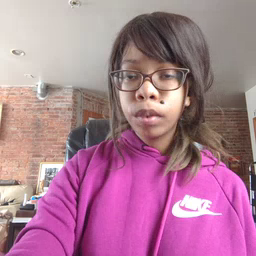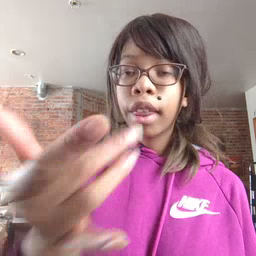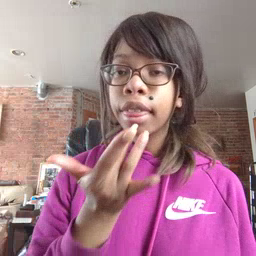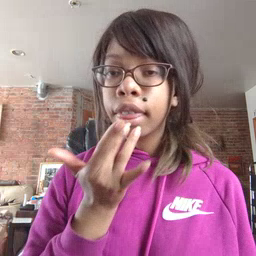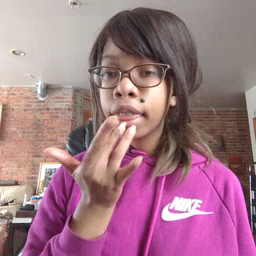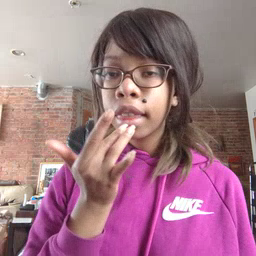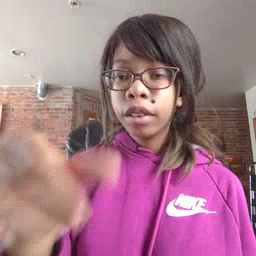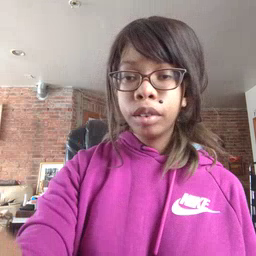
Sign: taste